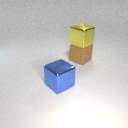
large yellow metal cube above large brown rubber cube